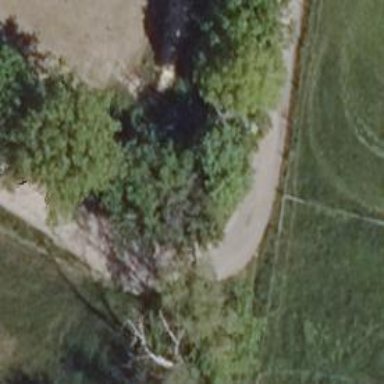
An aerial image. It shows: Row of trees in natural setting.